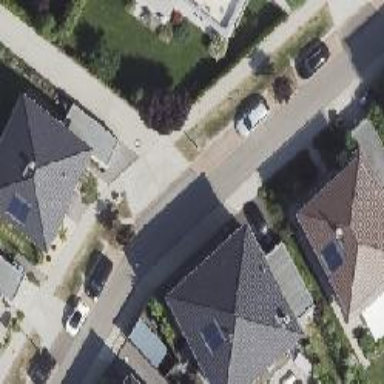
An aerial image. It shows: House with pyramidal roof shape.